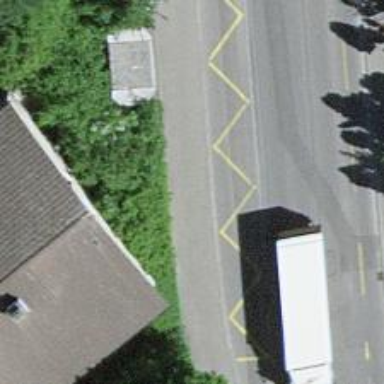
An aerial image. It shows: Bus stop with platform for public transport.